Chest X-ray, PA view. Patient: 26 years old, sex F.
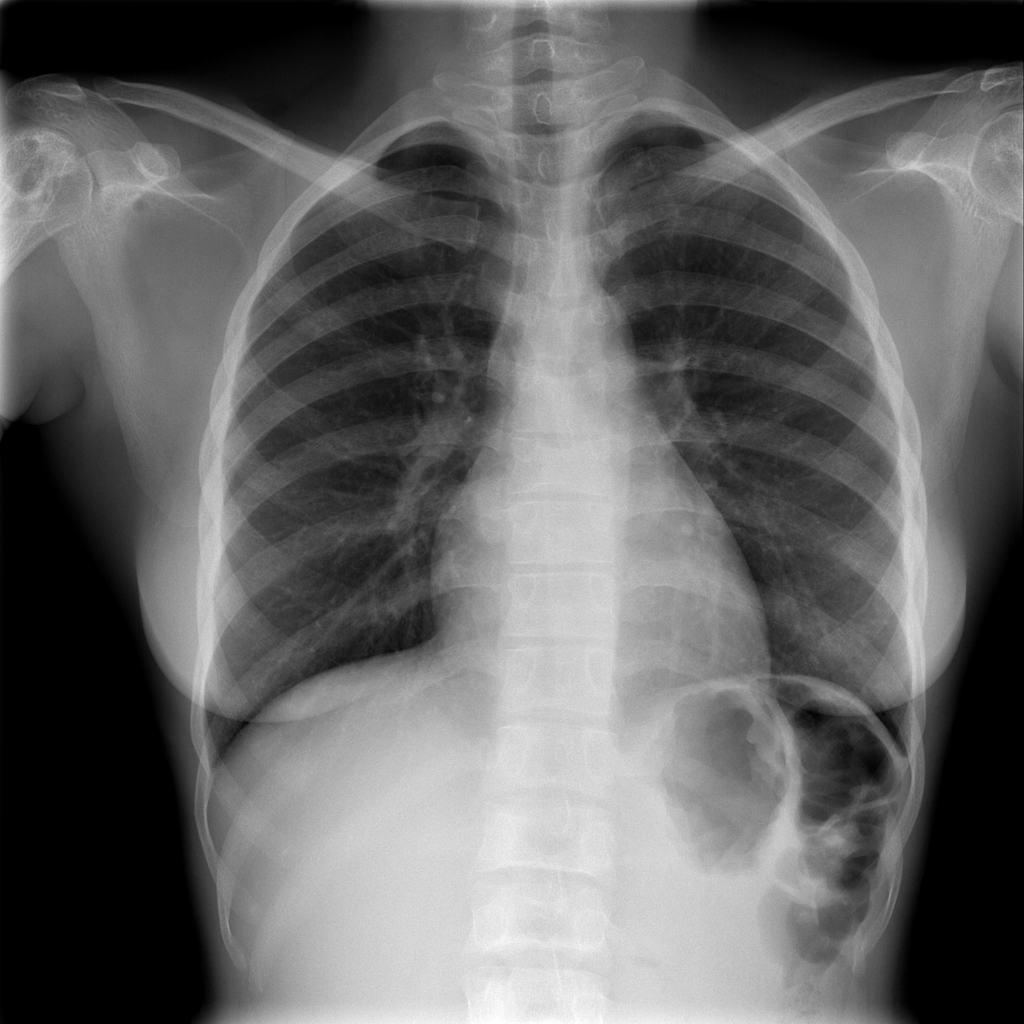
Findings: No Finding